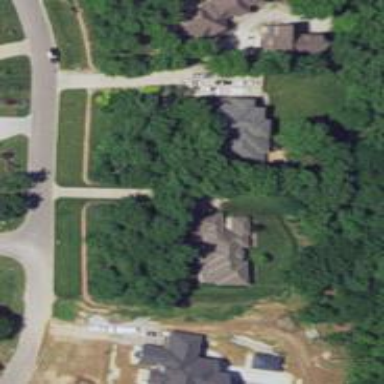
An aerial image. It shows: Driveway.